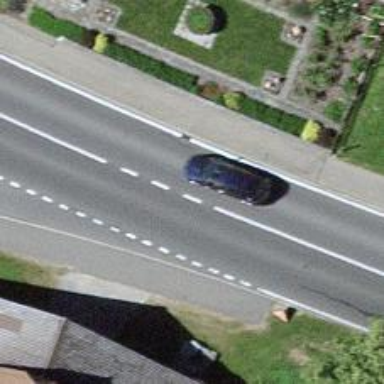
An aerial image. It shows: Secondary road with asphalt surface.